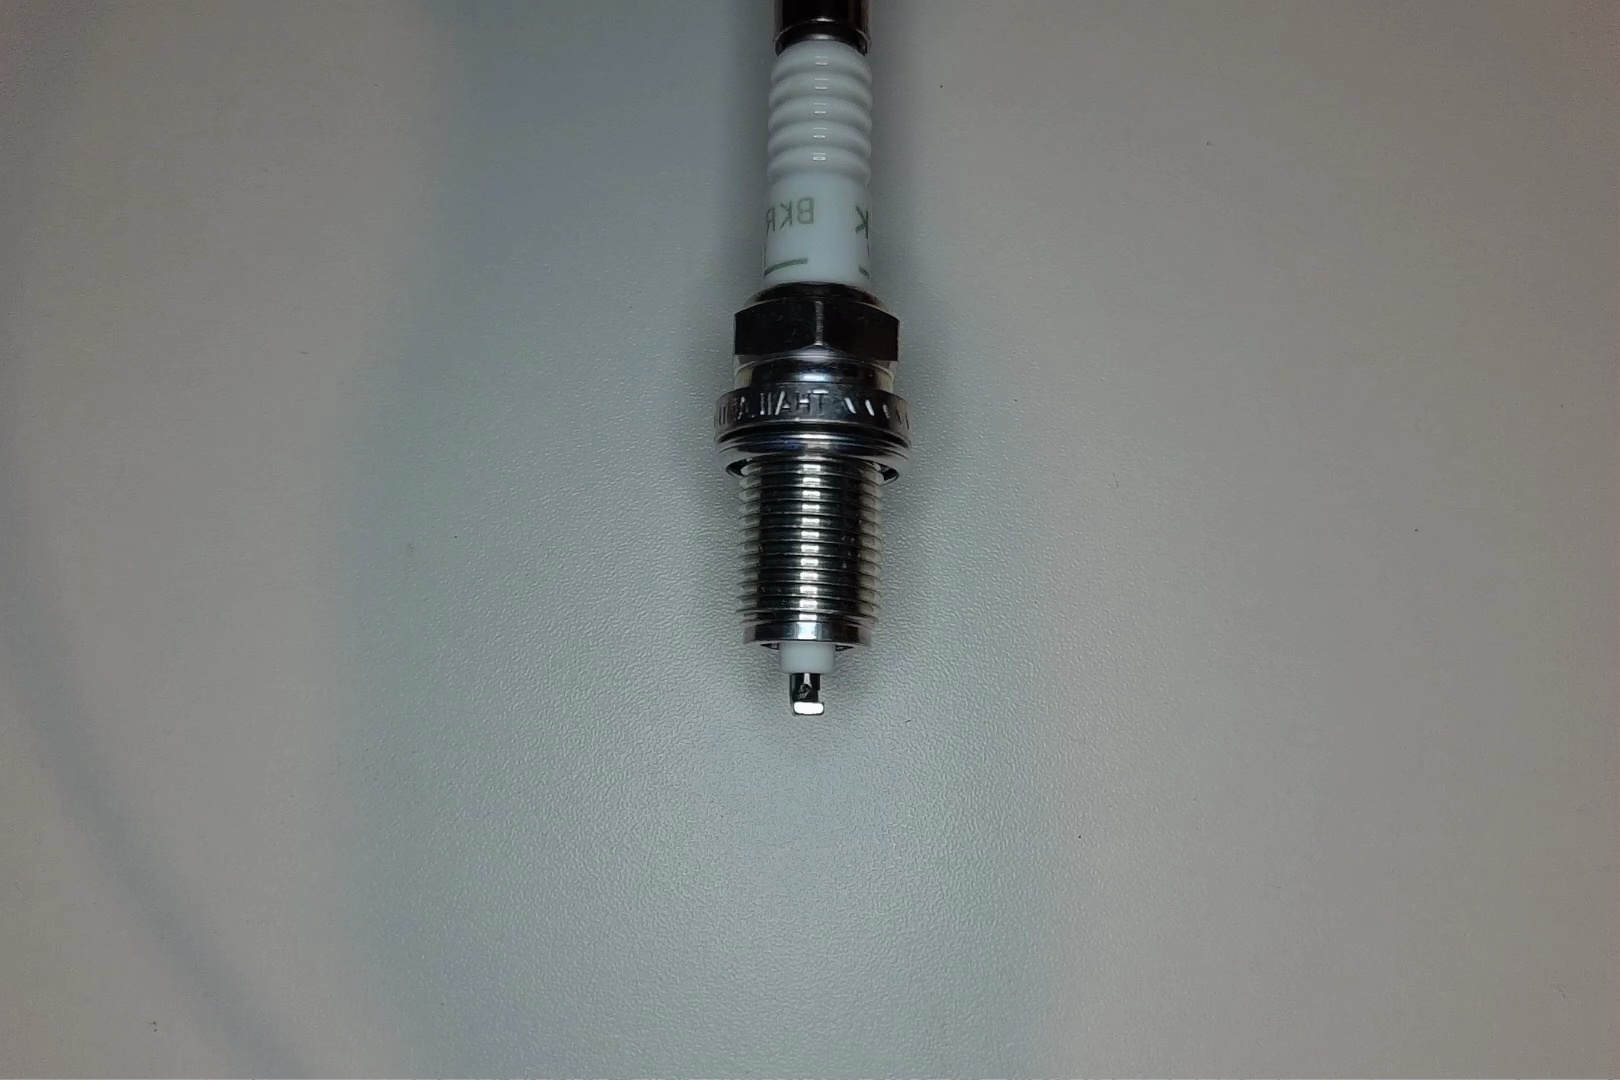
Label: no anomaly